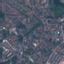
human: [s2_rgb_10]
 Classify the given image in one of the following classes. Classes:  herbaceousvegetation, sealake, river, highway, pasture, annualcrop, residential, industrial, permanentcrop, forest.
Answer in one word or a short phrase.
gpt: Residential